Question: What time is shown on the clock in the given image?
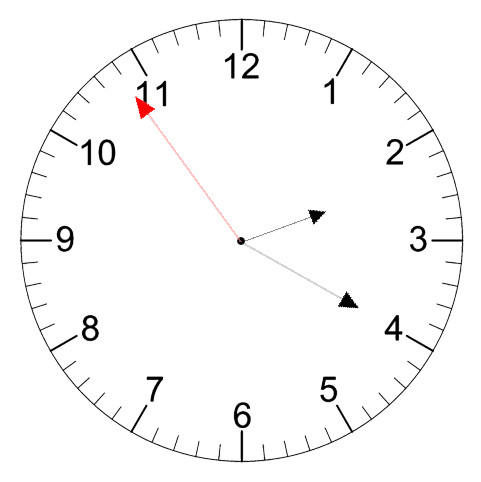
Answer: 02:19:54